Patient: sex M, age 35
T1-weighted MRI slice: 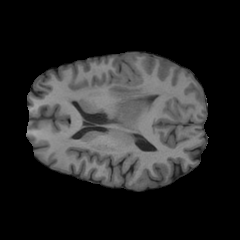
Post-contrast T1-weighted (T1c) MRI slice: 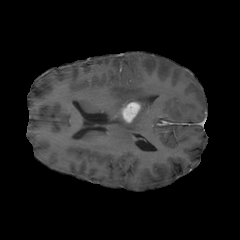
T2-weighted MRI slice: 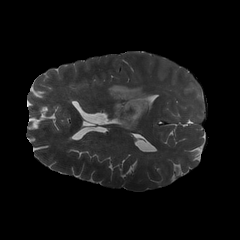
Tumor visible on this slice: yes
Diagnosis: Glioblastoma, IDH-wildtype
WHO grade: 4